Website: apple
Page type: orders-overview
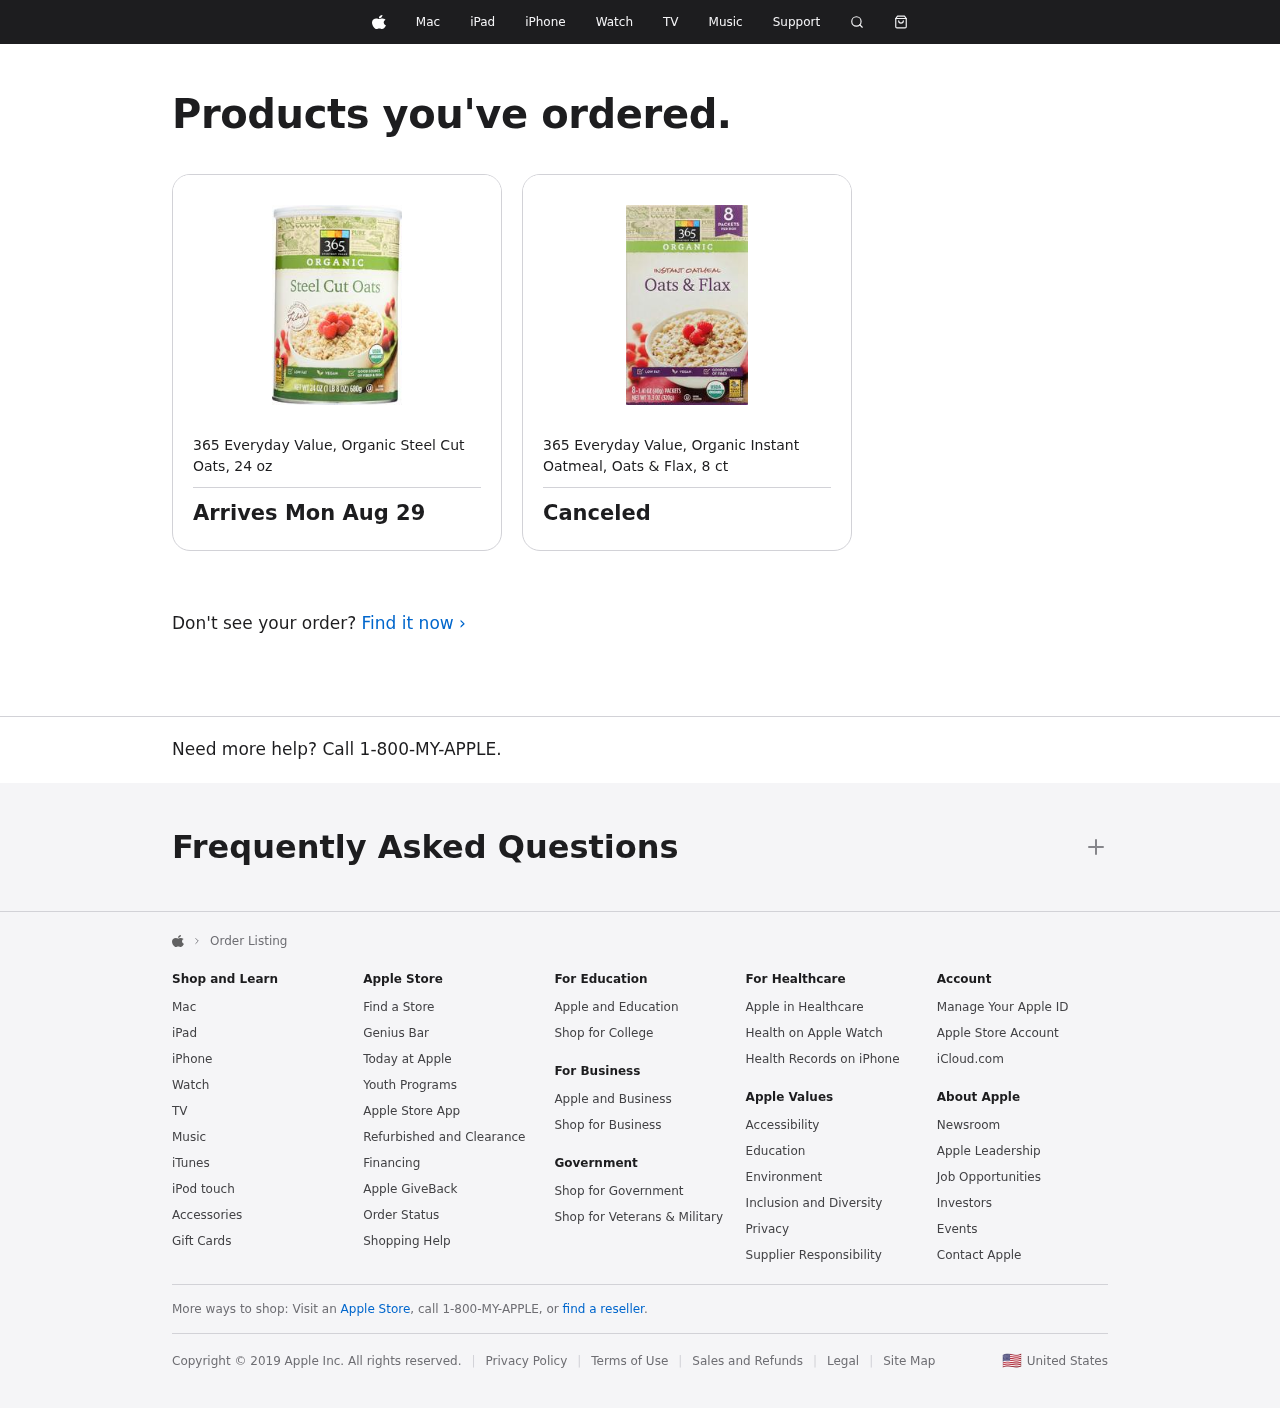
Product elements: key: PRODUCT1_NAME
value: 365 Everyday Value, Organic Steel Cut Oats, 24 oz
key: PRODUCT2_NAME
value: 365 Everyday Value, Organic Instant Oatmeal, Oats & Flax, 8 ct
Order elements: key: ORDER_DELIVERY_DATE
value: Arrives Mon Aug 29